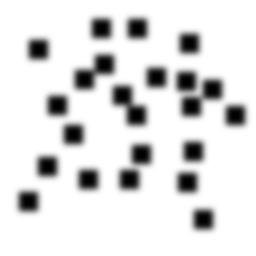
Squares: 23
Triangles: 0
Stars: 0
Total shapes: 23